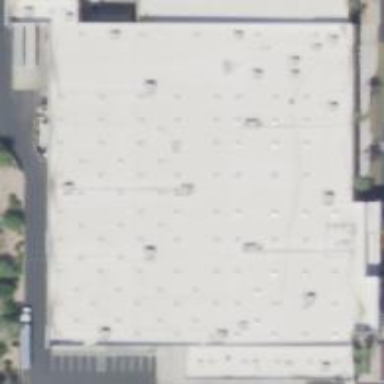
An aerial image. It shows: Wholesale supermarket building.